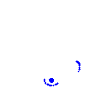
Particle: electron